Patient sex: M
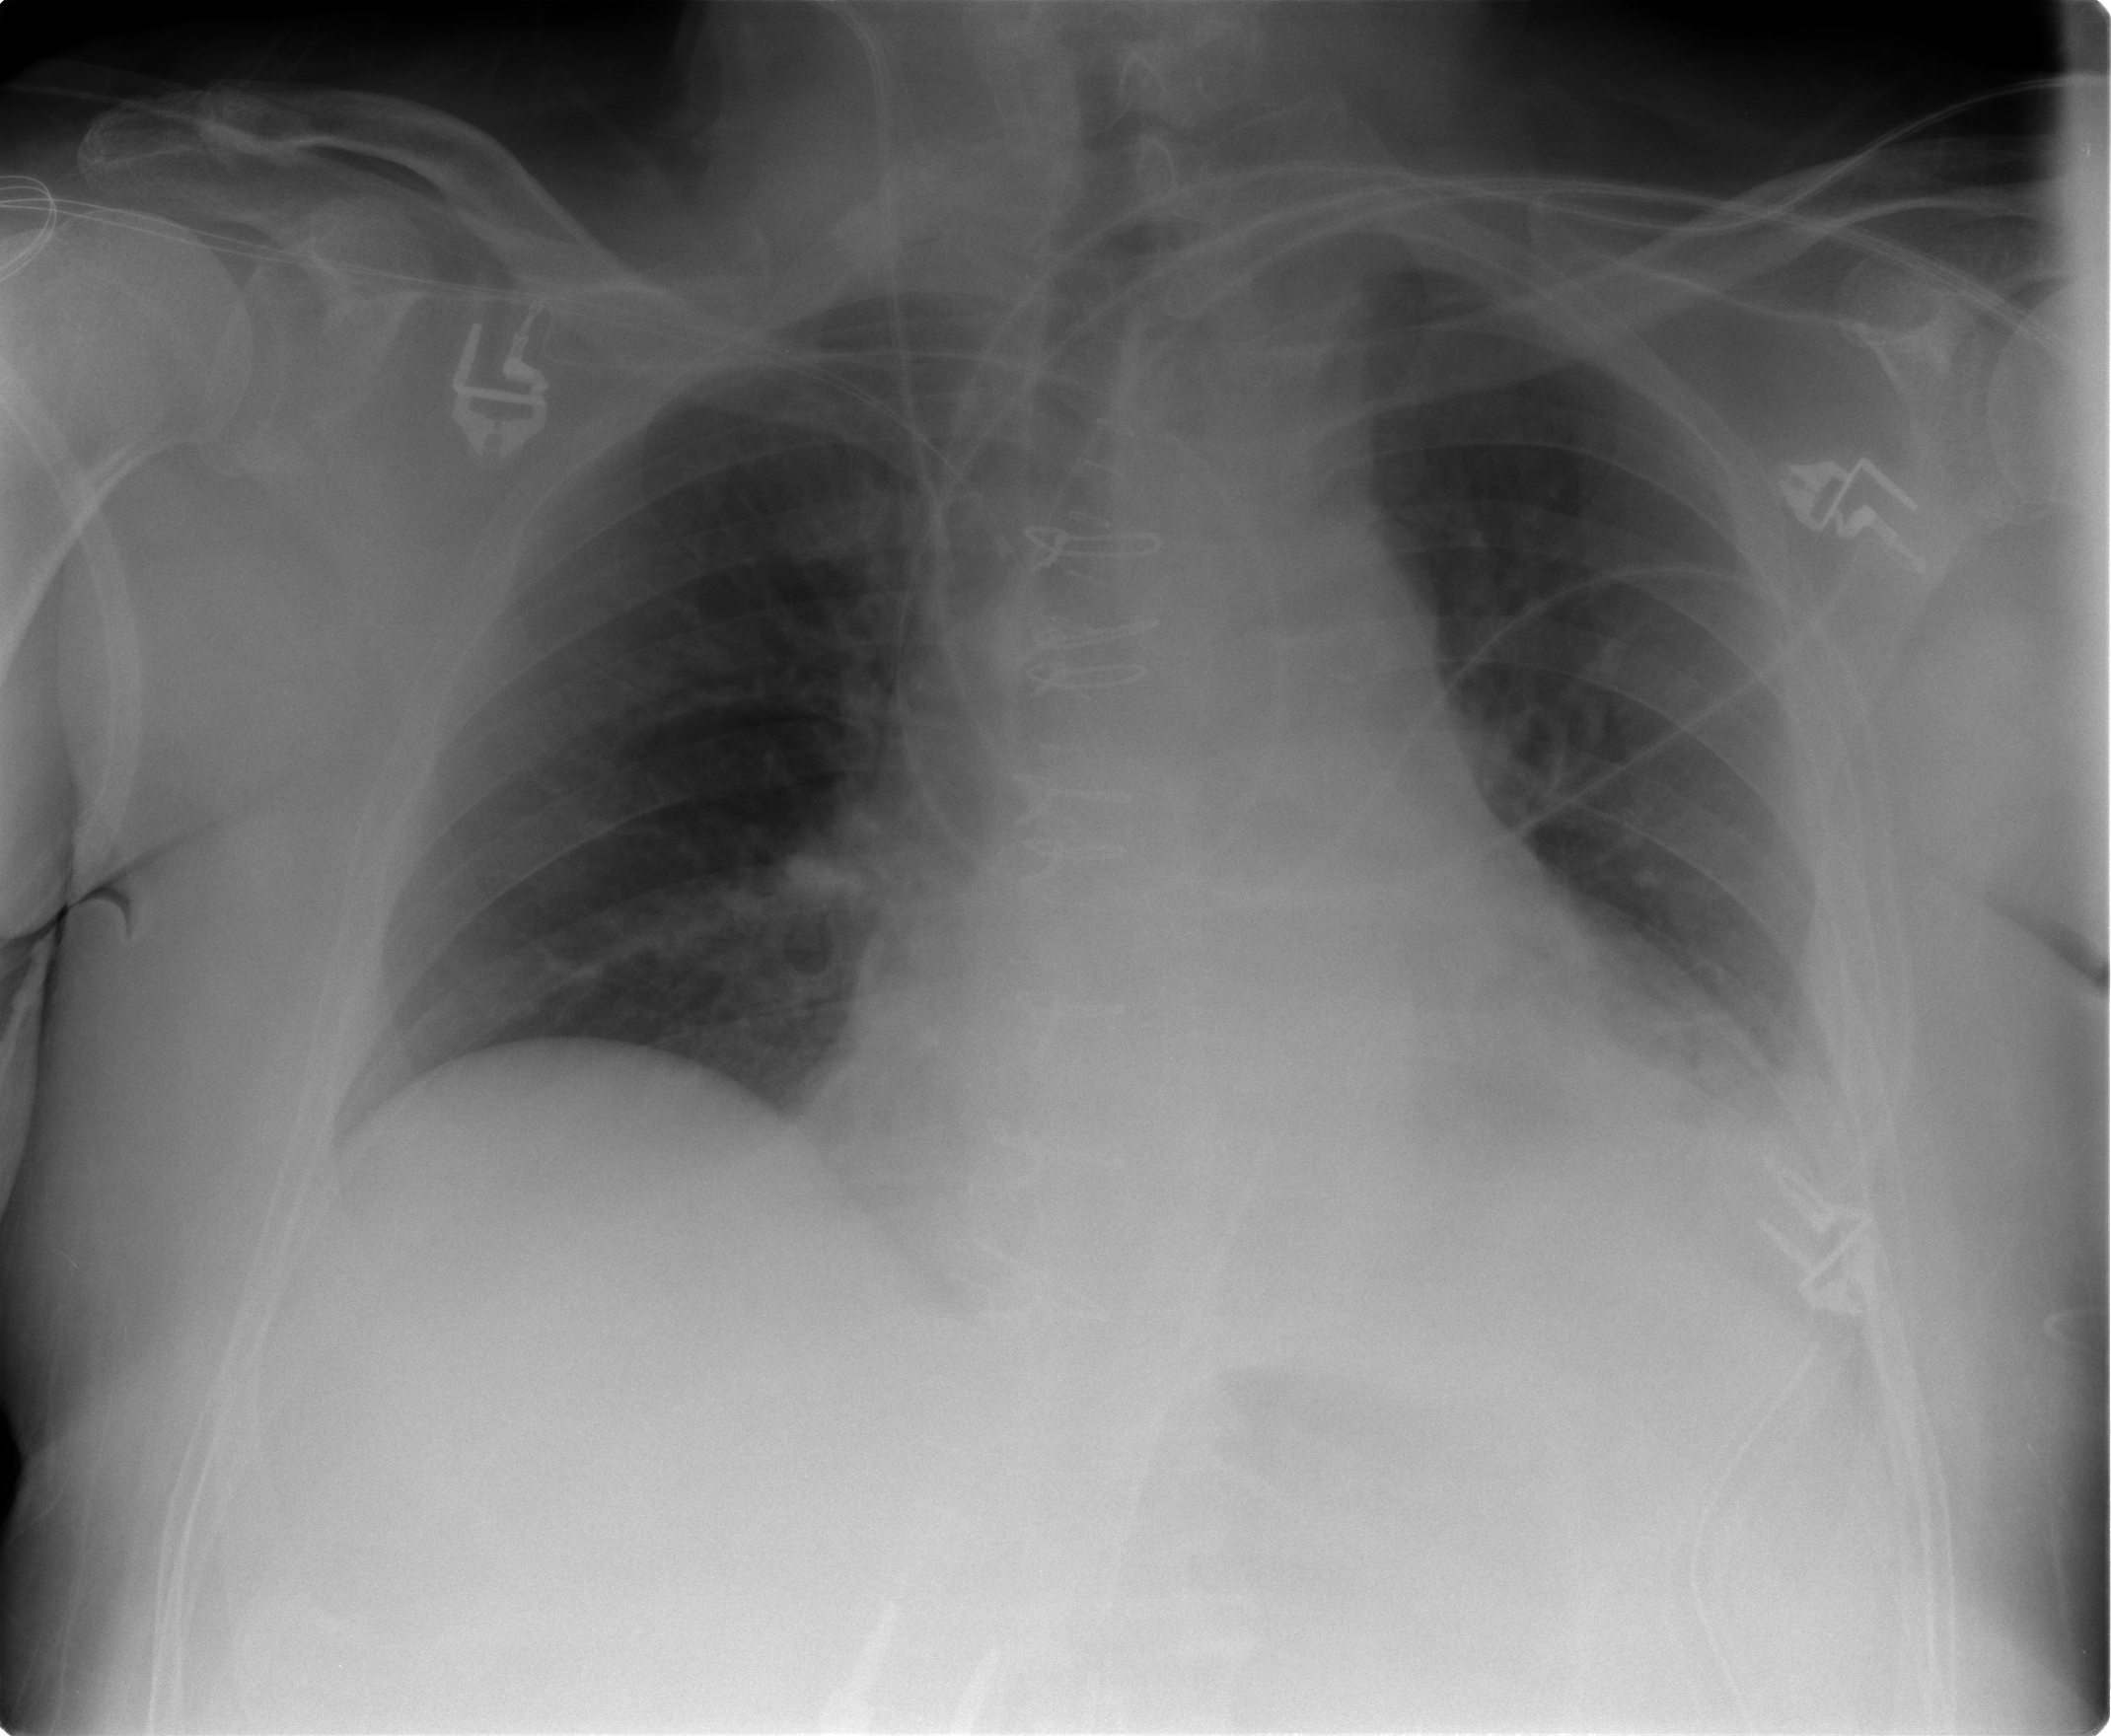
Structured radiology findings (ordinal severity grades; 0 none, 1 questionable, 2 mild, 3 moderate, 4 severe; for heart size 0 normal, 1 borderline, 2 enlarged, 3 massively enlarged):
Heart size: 2
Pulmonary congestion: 0
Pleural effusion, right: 0
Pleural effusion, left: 2
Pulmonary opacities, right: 0
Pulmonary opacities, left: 0
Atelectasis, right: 0
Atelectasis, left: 1